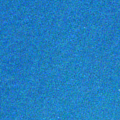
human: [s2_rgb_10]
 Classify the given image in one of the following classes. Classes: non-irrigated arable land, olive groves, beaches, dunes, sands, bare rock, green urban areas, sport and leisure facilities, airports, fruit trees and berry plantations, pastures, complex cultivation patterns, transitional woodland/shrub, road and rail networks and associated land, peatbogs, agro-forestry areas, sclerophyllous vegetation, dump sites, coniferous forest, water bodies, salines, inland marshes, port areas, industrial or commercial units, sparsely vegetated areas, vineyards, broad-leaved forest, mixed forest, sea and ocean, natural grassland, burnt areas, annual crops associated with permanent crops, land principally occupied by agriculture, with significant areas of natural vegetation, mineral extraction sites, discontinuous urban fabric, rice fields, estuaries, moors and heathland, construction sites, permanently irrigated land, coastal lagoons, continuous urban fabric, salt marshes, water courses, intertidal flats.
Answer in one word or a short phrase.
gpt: sea and ocean